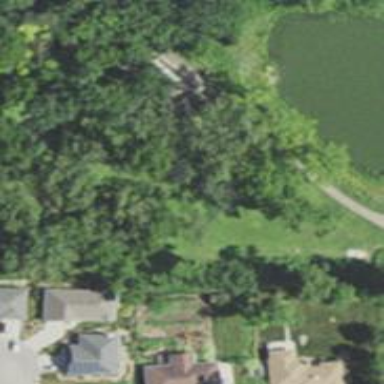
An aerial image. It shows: Disc golf hole.